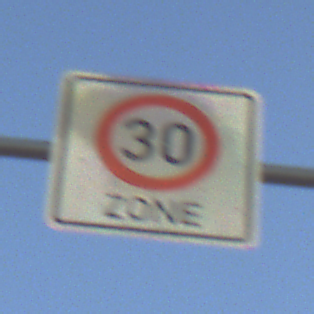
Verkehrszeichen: BeginnZone30
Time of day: SunriseSunset
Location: Outdoor (Nature)
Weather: Clear
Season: NotSpecified
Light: Natural